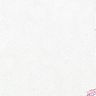
Metastatic tissue present: no